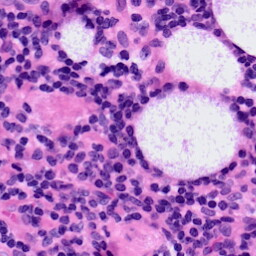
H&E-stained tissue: LymphNode